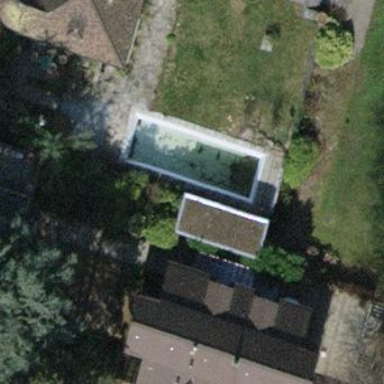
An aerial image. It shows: Swimming pool located in leisure land.